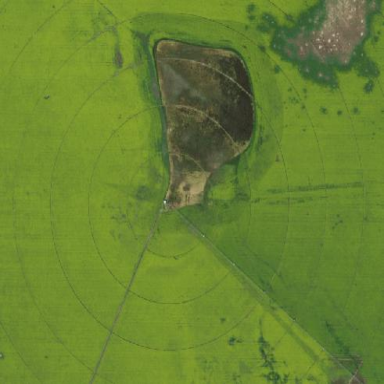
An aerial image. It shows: Farmland with pivot irrigation system.